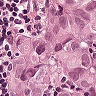
Metastatic tissue present: yes